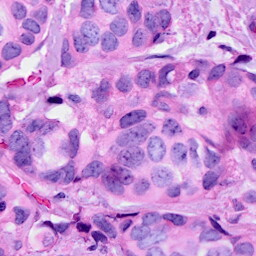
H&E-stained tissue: Breast